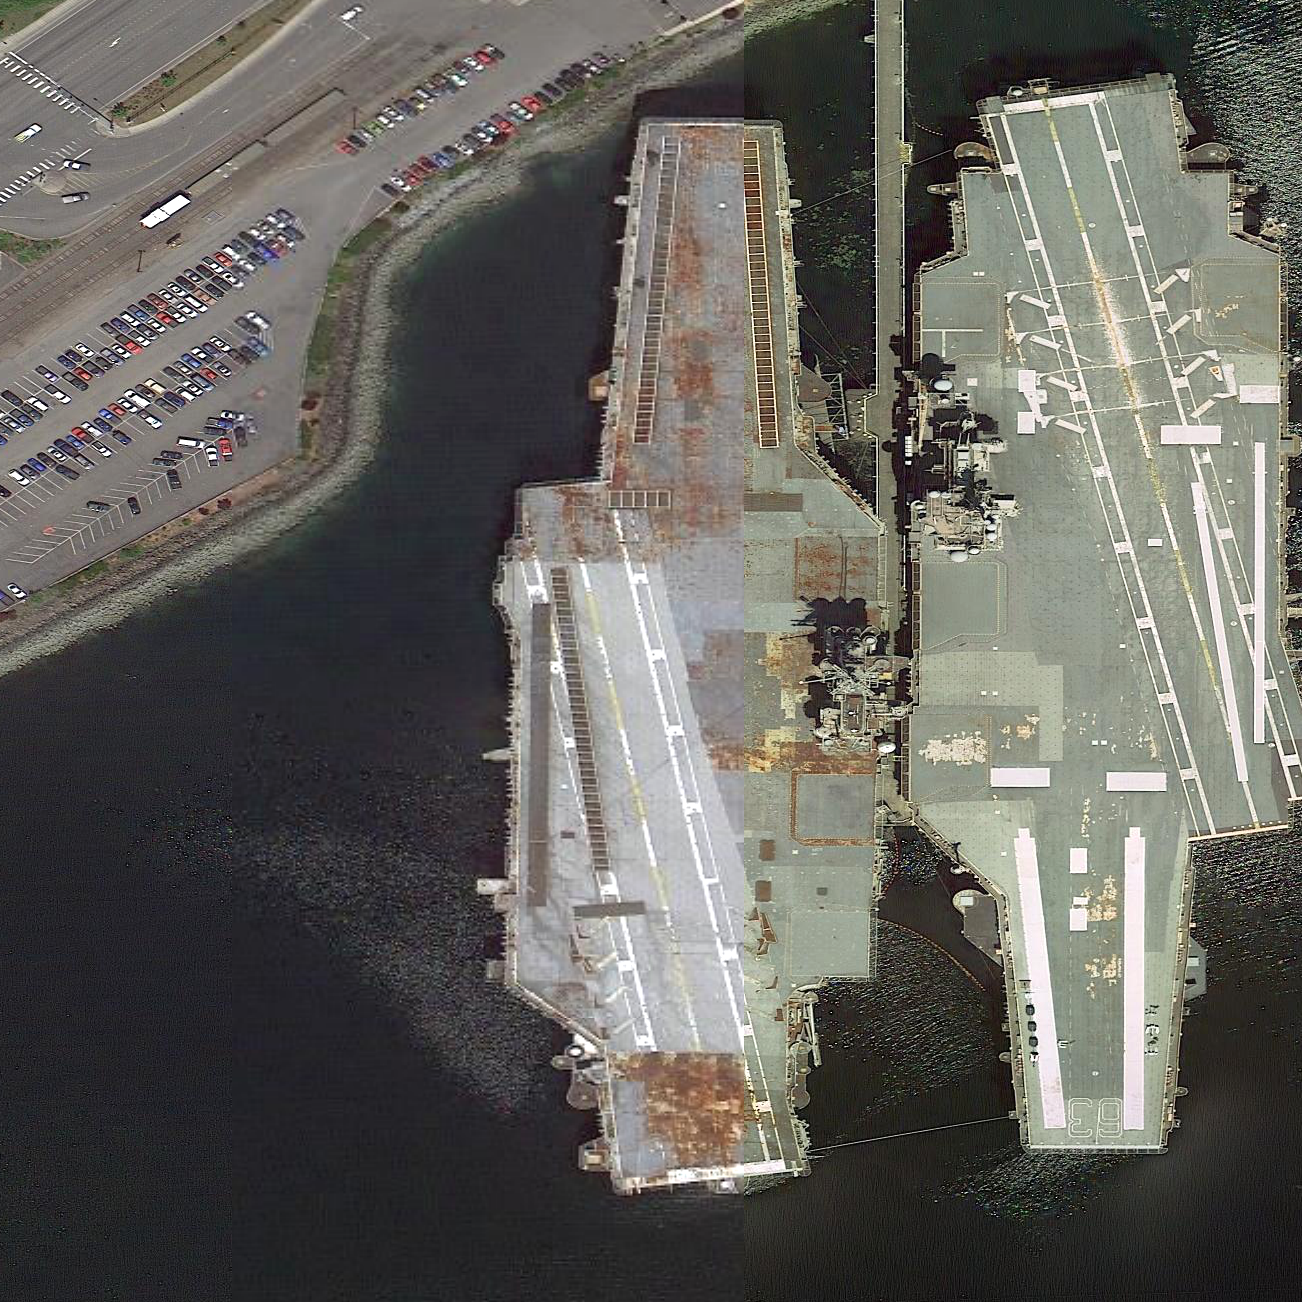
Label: aircraft_carrier